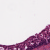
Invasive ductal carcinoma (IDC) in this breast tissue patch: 0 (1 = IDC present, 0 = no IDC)